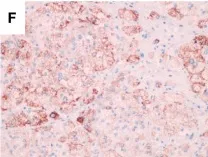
Enhanced computerized tomography (CT), pathological and immunohistochemical findings. Immunostaining (x200). Left adrenocortical adenoma (left ACA, predominately secreted aldosterone) consisting primarily of clear cells, CYP11B1 (-) and CYP11B2 (+). Right adrenocortical adenoma (right ACA, predominately secreting cortisol) was composed of both eosinophilic compact cells and clear cells, with the former accounting for 60%, CYP11B1 (+) and CYP11B2.
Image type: pathology (immunostaining)